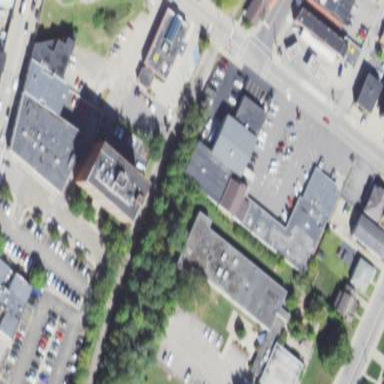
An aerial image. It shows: Building.